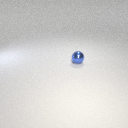
small blue metal sphere